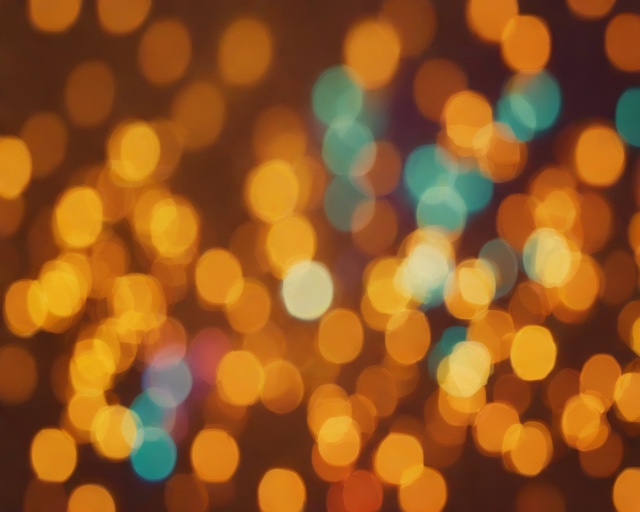
Category: Congratulations